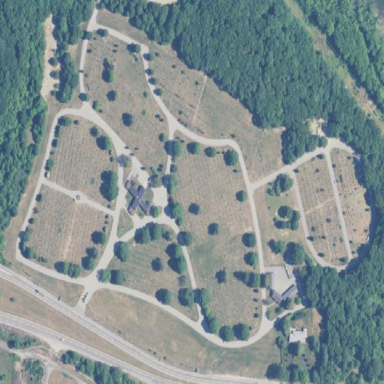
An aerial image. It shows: Cemetery.